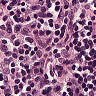
Metastatic tissue present: no